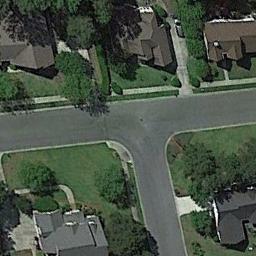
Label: medium_residential